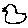
Label: bird